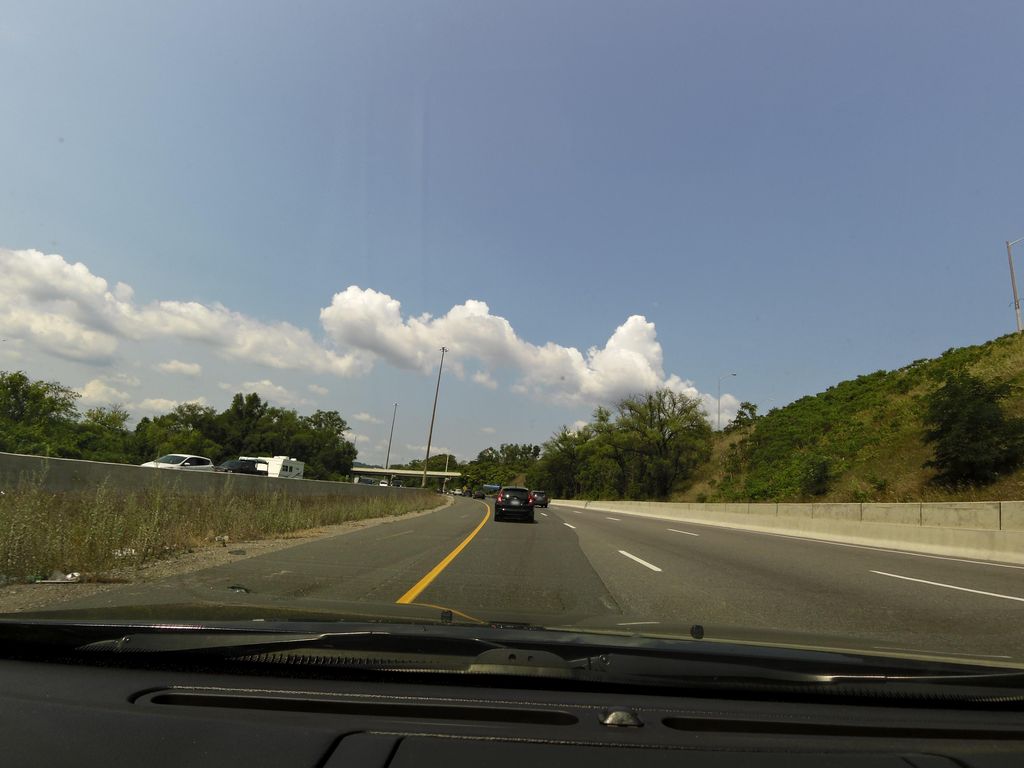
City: hamilton